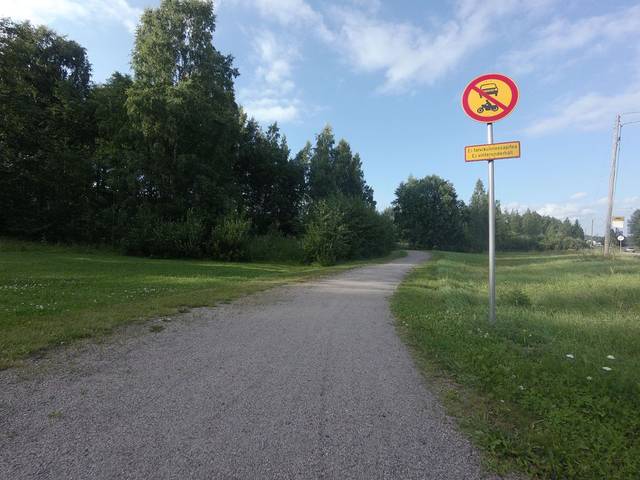
Region: Finland
Coordinates: 60.172, 24.658